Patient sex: M
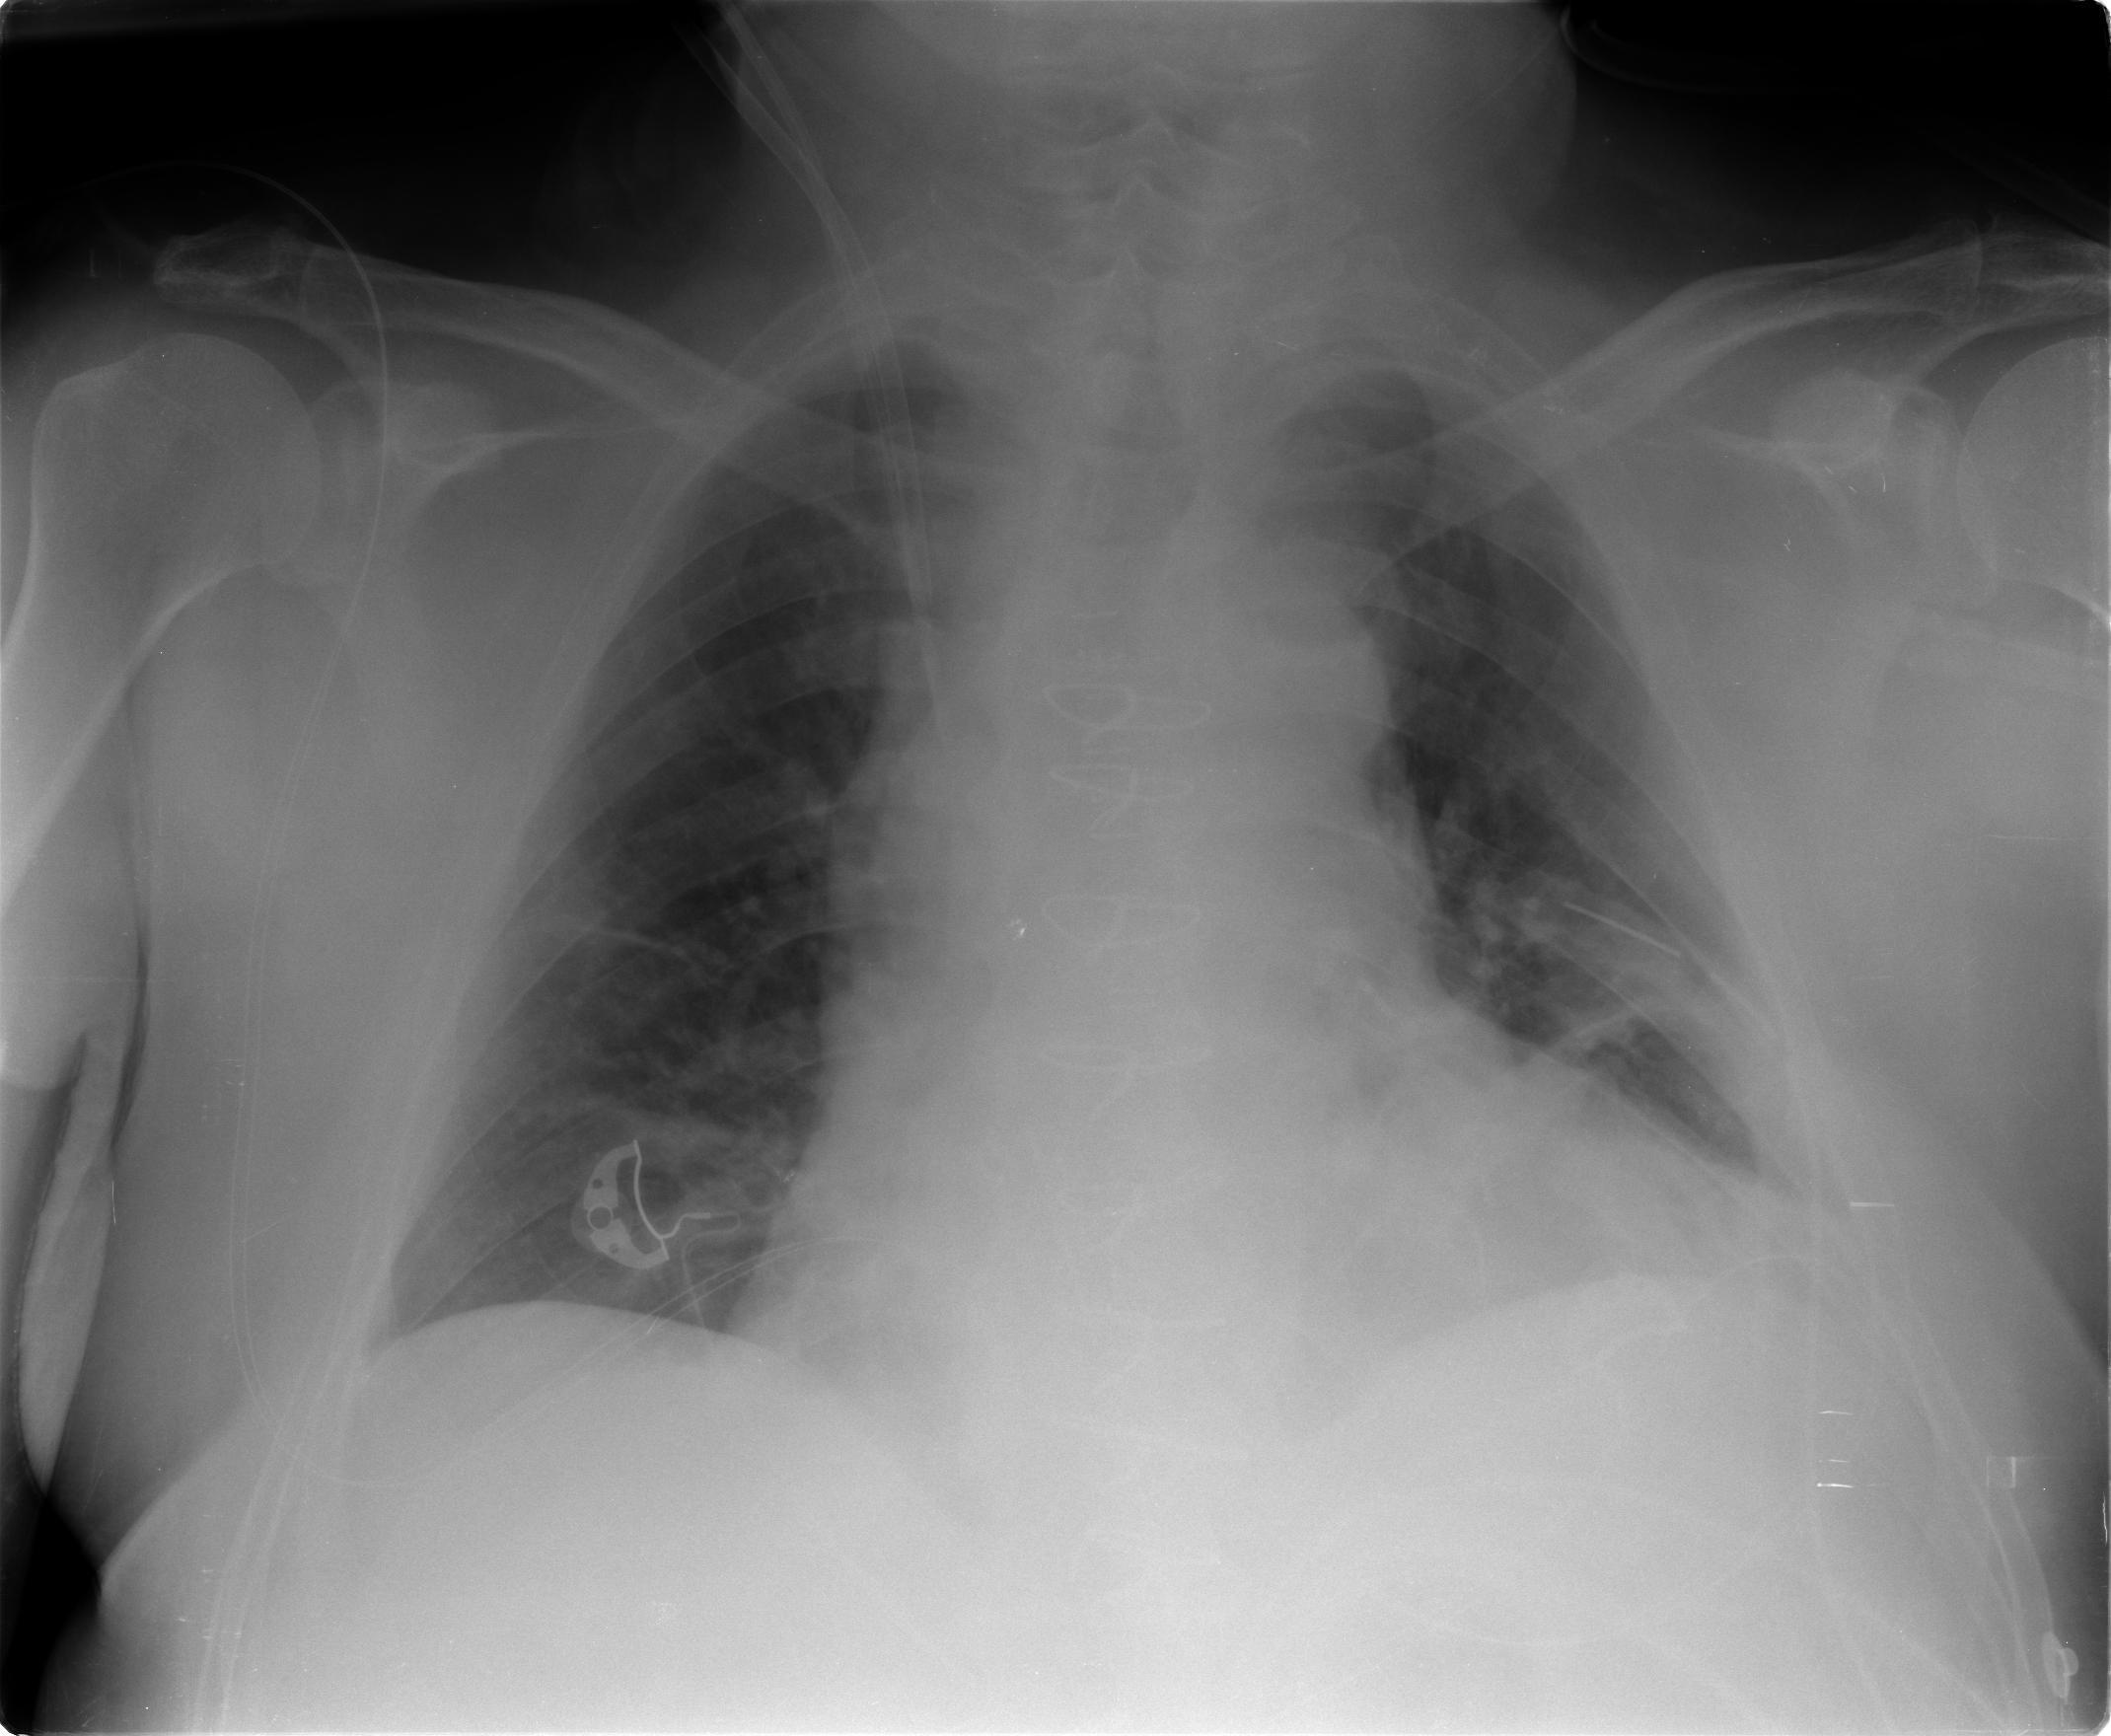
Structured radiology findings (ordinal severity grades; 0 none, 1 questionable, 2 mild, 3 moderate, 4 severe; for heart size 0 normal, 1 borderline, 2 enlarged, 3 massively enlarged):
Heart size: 2
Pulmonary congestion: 1
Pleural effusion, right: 0
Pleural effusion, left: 2
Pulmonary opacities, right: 0
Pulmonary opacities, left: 0
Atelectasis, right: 2
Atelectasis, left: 2